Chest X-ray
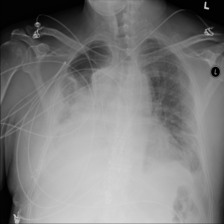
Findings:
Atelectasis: negative
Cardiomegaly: negative
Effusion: positive
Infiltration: negative
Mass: negative
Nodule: negative
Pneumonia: positive
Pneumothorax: negative
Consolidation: negative
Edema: negative
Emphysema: negative
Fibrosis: negative
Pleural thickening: negative
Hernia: negative